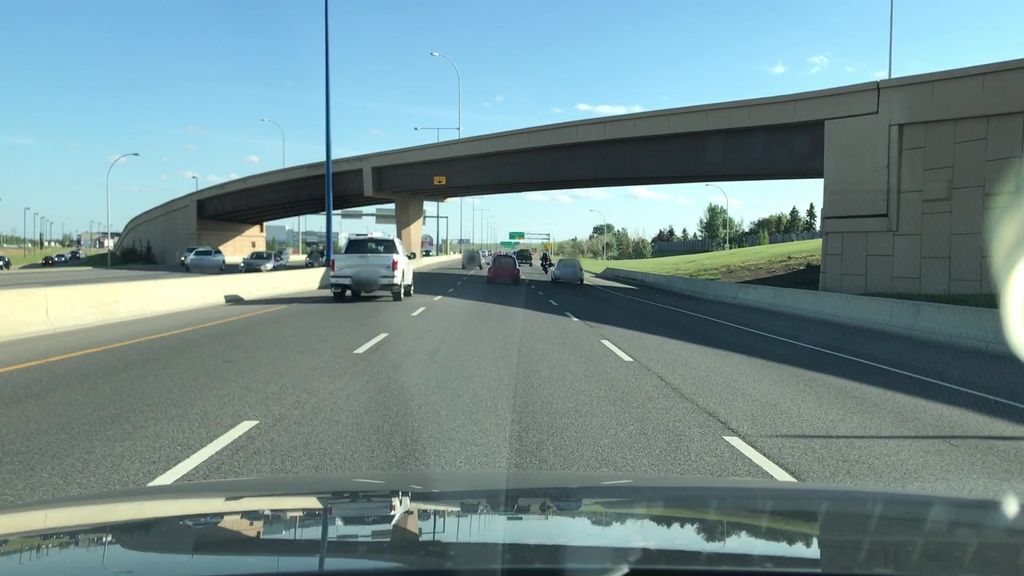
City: edmonton